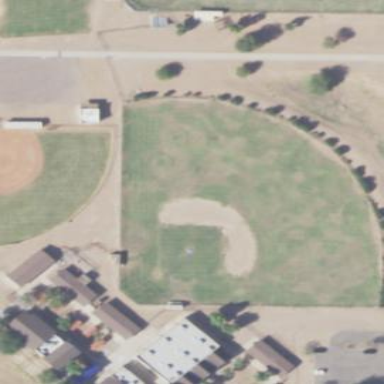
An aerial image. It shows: Baseball pitch for leisure land.